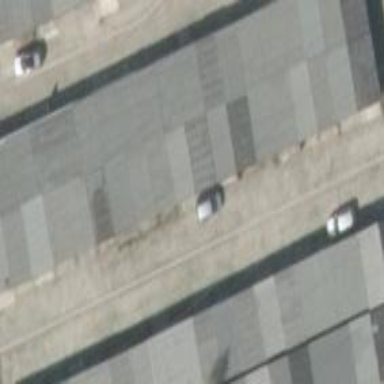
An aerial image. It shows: Group of garages.